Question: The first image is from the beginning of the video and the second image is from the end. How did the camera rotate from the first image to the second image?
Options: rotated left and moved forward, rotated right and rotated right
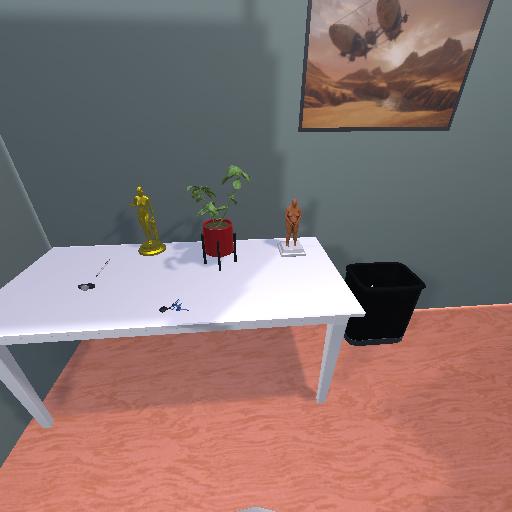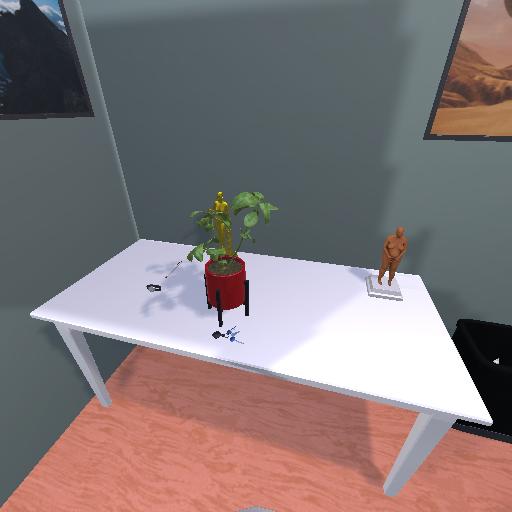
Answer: rotated left and moved forward